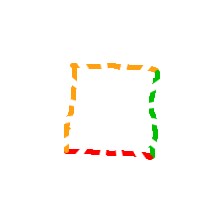
Shape: square